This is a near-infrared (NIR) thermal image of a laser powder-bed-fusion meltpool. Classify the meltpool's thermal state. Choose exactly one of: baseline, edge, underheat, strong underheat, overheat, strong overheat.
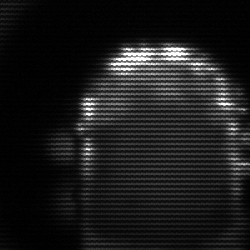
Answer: baseline